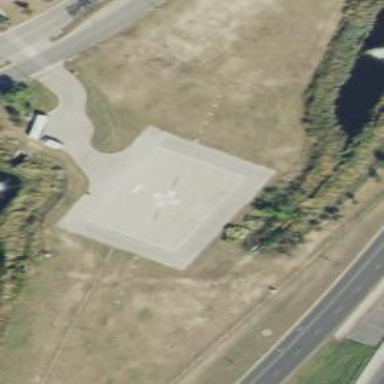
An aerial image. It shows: Image showing helipad at airport.